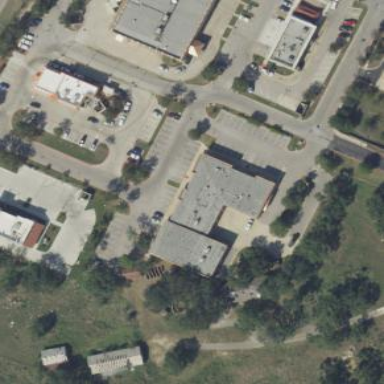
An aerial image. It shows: Retail building.